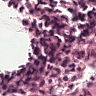
Metastatic tissue present: no